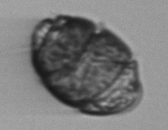
Label: Margalefidinium